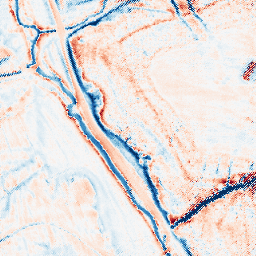
Category: multiscale
Decomposition family: dog_multiscale
Decomposition parameters: sigma_ratio: 1.4
n_scales: 6
base_sigma: 0.5
Upsampling method: regularized
Upsampling parameters: scale: 4
lambda_reg: 0.1
Upsampling scale: 4